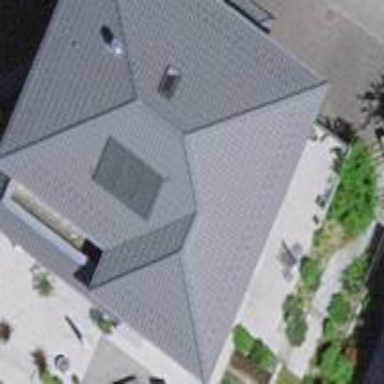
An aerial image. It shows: House with hipped roof.